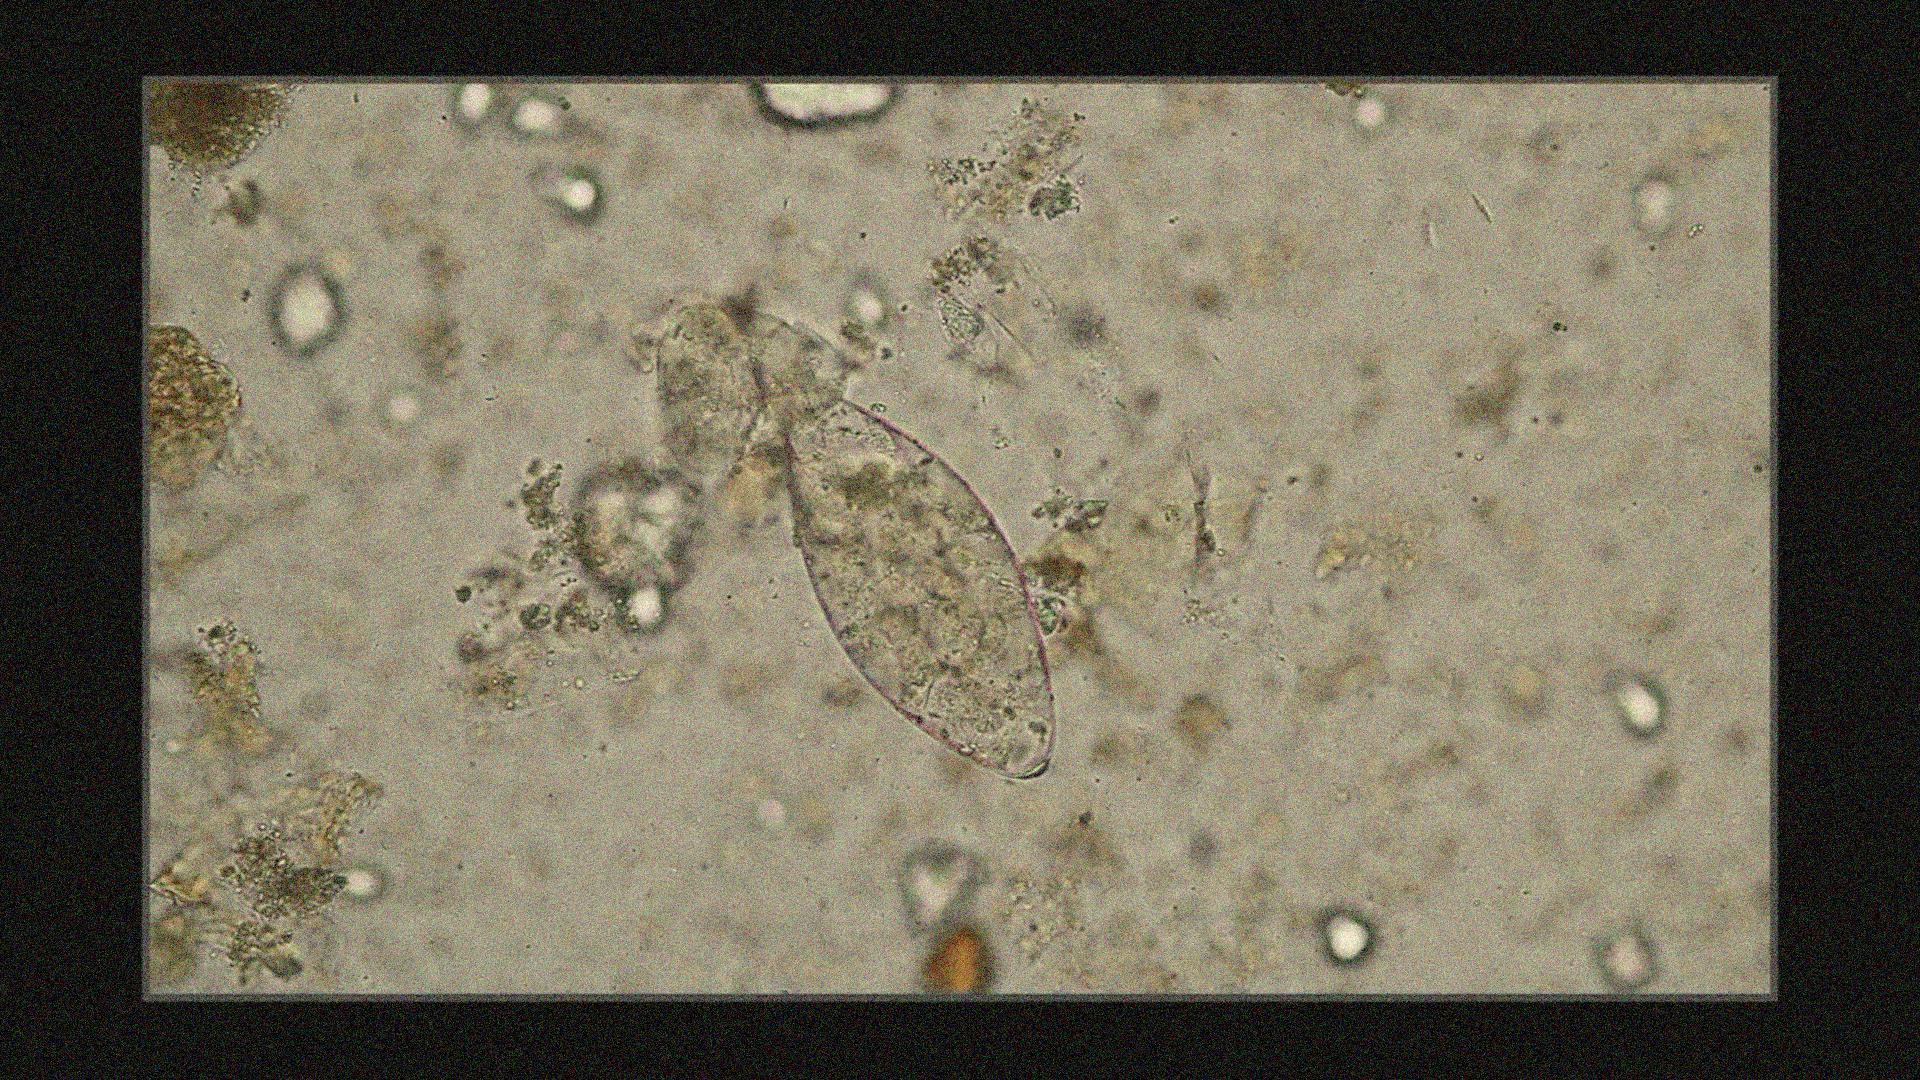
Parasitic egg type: Fasciolopsis buski